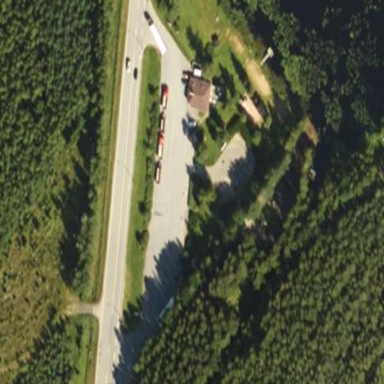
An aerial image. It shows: Rest area on the road.